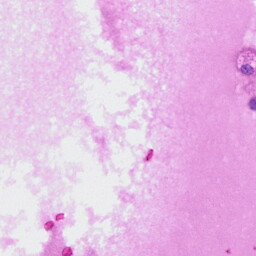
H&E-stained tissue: Ovarian